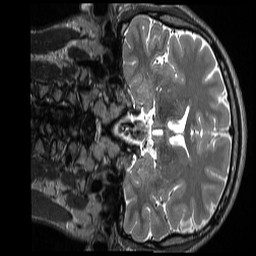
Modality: T2w
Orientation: coronal
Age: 22
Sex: male